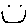
Label: smiley face